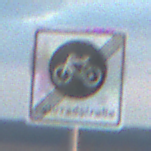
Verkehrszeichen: EndeFahrradstrasse
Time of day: SunriseSunset
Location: Outdoor (Beach)
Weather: PartlyCloudy
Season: NotSpecified
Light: Natural